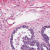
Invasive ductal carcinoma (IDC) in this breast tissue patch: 1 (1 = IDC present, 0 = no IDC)